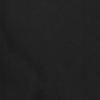
Atmospheric dust classification: not_dusty